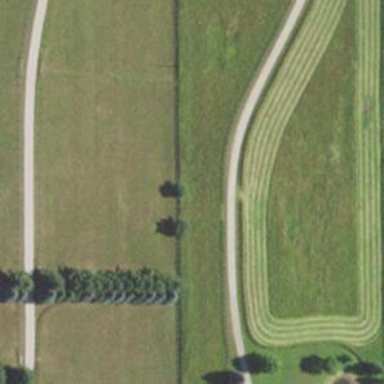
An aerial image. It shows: Driveway leading to service road.